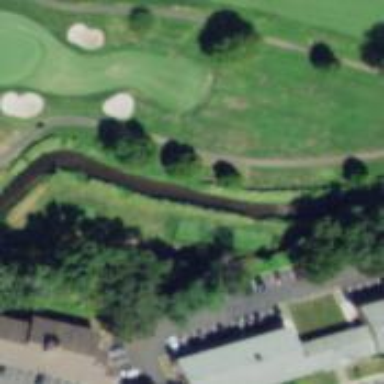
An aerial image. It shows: Pathway for golfing.